Question: I am really confused right now. I try to login to Facebook from my App. This works fine, when no native FB App is installed. I get the Acces Token and can work with it. But if the device has installed the facebook app and the app gets started on theLogin request, I do not get a Acces token with the following exception
'''
11-11 11:10:50.510: W/System.err(19215): com.facebook.FacebookAuthorizationException: UnknownError: ApiException:Key hash Djug8pU5w1DRPIxRaRf2N-4JniU does not match any stored key hashes.
11-11 11:10:50.510: W/System.err(19215): at com.facebook.Session.handleAuthorizationResult(Session.java:1078)
11-11 11:10:50.510: W/System.err(19215): at com.facebook.Session.onActivityResult(Session.java:554)
11-11 11:10:50.510: W/System.err(19215): at com.lochmann.fb.viergewinntmultiplayer.MainActivity.onActivityResult(MainActivity.java:266)
11-11 11:10:50.510: W/System.err(19215): at android.app.Activity.dispatchActivityResult(Activity.java:5322)
11-11 11:10:50.510: W/System.err(19215): at android.app.ActivityThread.deliverResults(ActivityThread.java:3363)
11-11 11:10:50.510: W/System.err(19215): at android.app.ActivityThread.handleSendResult(ActivityThread.java:3410)
11-11 11:10:50.510: W/System.err(19215): at android.app.ActivityThread.access$1100(ActivityThread.java:141)
11-11 11:10:50.510: W/System.err(19215): at android.app.ActivityThread$H.handleMessage(ActivityThread.java:1304)
11-11 11:10:50.510: W/System.err(19215): at android.os.Handler.dispatchMessage(Handler.java:99)
11-11 11:10:50.510: W/System.err(19215): at android.os.Looper.loop(Looper.java:137)
11-11 11:10:50.510: W/System.err(19215): at android.app.ActivityThread.main(ActivityThread.java:5103)
11-11 11:10:50.510: W/System.err(19215): at java.lang.reflect.Method.invokeNative(Native Method)
11-11 11:10:50.510: W/System.err(19215): at java.lang.reflect.Method.invoke(Method.java:525)
11-11 11:10:50.510: W/System.err(19215): at com.android.internal.os.ZygoteInit$MethodAndArgsCaller.run(ZygoteInit.java:737)
11-11 11:10:50.510: W/System.err(19215): at com.android.internal.os.ZygoteInit.main(ZygoteInit.java:553)
11-11 11:10:50.510: W/System.err(19215): at dalvik.system.NativeStart.main(Native Method)
11-11 11:10:50.510: W/System.err(19215): com.facebook.FacebookAuthorizationException: UnknownError: ApiException:Key hash Djug8pU5w1DRPIxRaRf2N-4JniU does not match any stored key hashes.
11-11 11:10:50.510: W/System.err(19215): at com.facebook.Session.handleAuthorizationResult(Session.java:1078)
11-11 11:10:50.510: W/System.err(19215): at com.facebook.Session.onActivityResult(Session.java:554)
11-11 11:10:50.515: W/System.err(19215): at com.lochmann.fb.viergewinntmultiplayer.MainActivity.onActivityResult(MainActivity.java:266)
11-11 11:10:50.515: W/System.err(19215): at android.app.Activity.dispatchActivityResult(Activity.java:5322)
11-11 11:10:50.515: W/System.err(19215): at android.app.ActivityThread.deliverResults(ActivityThread.java:3363)
11-11 11:10:50.515: W/System.err(19215): at android.app.ActivityThread.handleSendResult(ActivityThread.java:3410)
11-11 11:10:50.515: W/System.err(19215): at android.app.ActivityThread.access$1100(ActivityThread.java:141)
11-11 11:10:50.515: W/System.err(19215): at android.app.ActivityThread$H.handleMessage(ActivityThread.java:1304)
11-11 11:10:50.515: W/System.err(19215): at android.os.Handler.dispatchMessage(Handler.java:99)
11-11 11:10:50.520: W/System.err(19215): at android.os.Looper.loop(Looper.java:137)
11-11 11:10:50.525: W/System.err(19215): at android.app.ActivityThread.main(ActivityThread.java:5103)
11-11 11:10:50.525: W/System.err(19215): at java.lang.reflect.Method.invokeNative(Native Method)
11-11 11:10:50.525: W/System.err(19215): at java.lang.reflect.Method.invoke(Method.java:525)
11-11 11:10:50.525: W/System.err(19215): at com.android.internal.os.ZygoteInit$MethodAndArgsCaller.run(ZygoteInit.java:737)
11-11 11:10:50.525: W/System.err(19215): at com.android.internal.os.ZygoteInit.main(ZygoteInit.java:553)
11-11 11:10:50.525: W/System.err(19215): at dalvik.system.NativeStart.main(Native Method)
'''
I do really think I got the right Hash-key because:
'''
public static String getKeyHash(Context context) {
String returner = "";
try {
PackageInfo info = context.getPackageManager().getPackageInfo(
"com.lochmann.fb.viergewinntmultiplayer", PackageManager.GET_SIGNATURES);
for (Signature signature : info.signatures) {
MessageDigest md = MessageDigest.getInstance("SHA");
md.update(signature.toByteArray());
returner = Base64.encodeToString(md.digest(), Base64.DEFAULT);
Log.e("MY KEY HASH:",
Base64.encodeToString(md.digest(), Base64.DEFAULT));
}
} catch (NameNotFoundException e) {
e.printStackTrace();
Log.e("ERROR", "NO NAME");
} catch (NoSuchAlgorithmException e) {
e.printStackTrace();
Log.e("ERROR", "NO ALGO");
}
return returner;
}
'''
'11-11 11:10:42.445: E/MY KEY HASH:(19215): 2jmj7l5rSw0yVb/vlWAYkK/YBwk='
My Settings in the FB Backend look like this:

Does anybody have a hint for me, what I am doing wrong or what i could try?
Thanks in Advance.
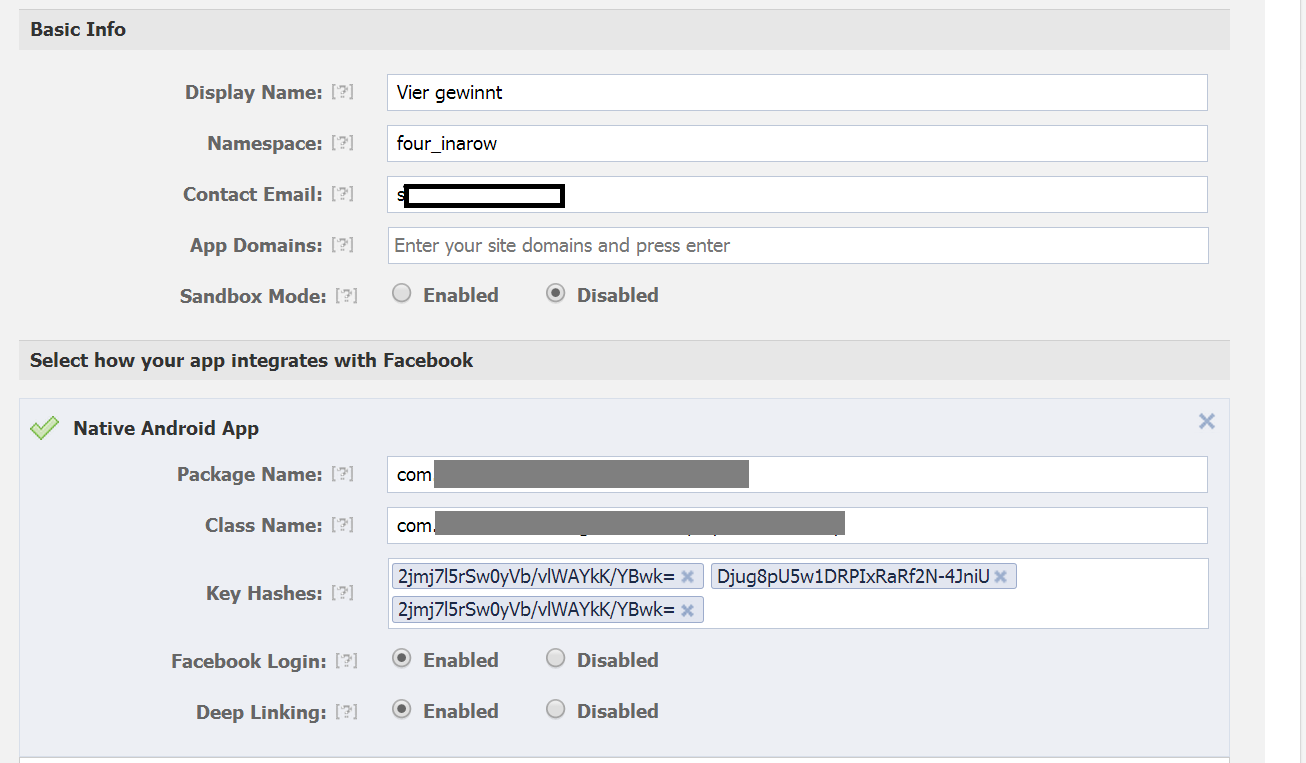
Answer: if you call that method out of activity, it returns always wrong key hash [2jmj7l5rSw0yVb/vlWAYkK/YBwk=]. Try to print it in your activity(oncreate). Actually don't know why, but it works for me. Hope to this helps someone..